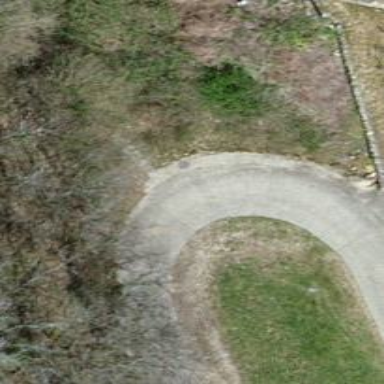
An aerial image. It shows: Well-maintained track road with grade 1 tracktype.